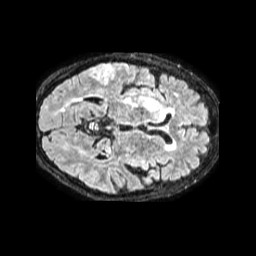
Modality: FLAIR
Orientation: axial
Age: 83
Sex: female
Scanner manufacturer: philips
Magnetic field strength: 1.5 T
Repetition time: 4.8 s
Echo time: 0.3383 s